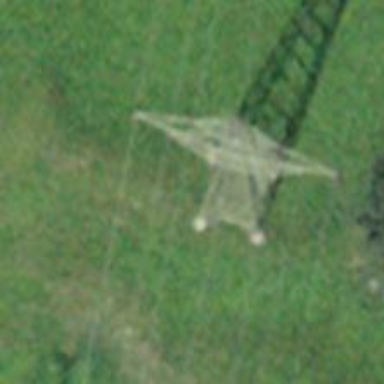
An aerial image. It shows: Power tower.